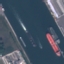
Land use / land cover: River